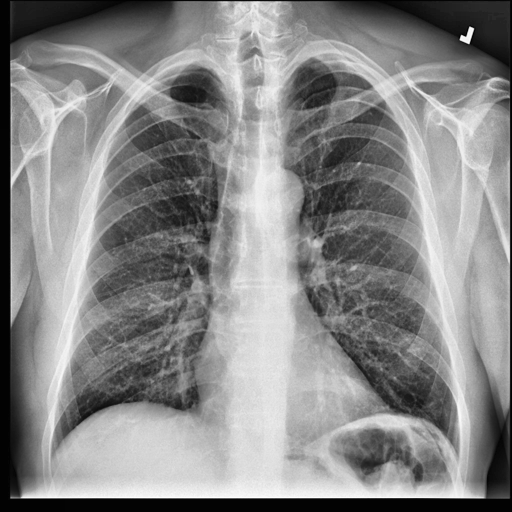
Finding: NORMAL